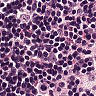
Metastatic tissue present: no